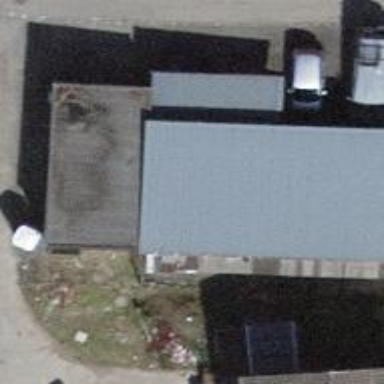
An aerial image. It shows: Car repair shop.